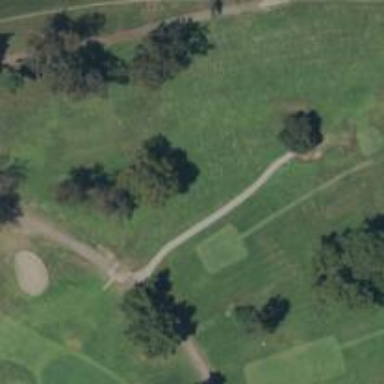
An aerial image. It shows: Path for golf carts.